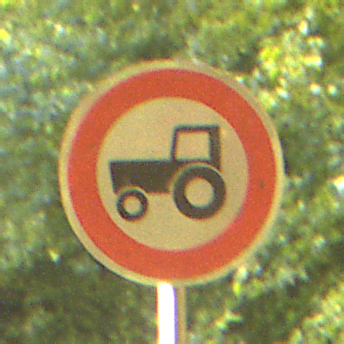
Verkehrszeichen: VerbotKraftfahrzeugeZuegeNichtSchneller25
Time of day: SunriseSunset
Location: Outdoor (Nature)
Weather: PartlyCloudy
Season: NotSpecified
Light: Natural